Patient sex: F
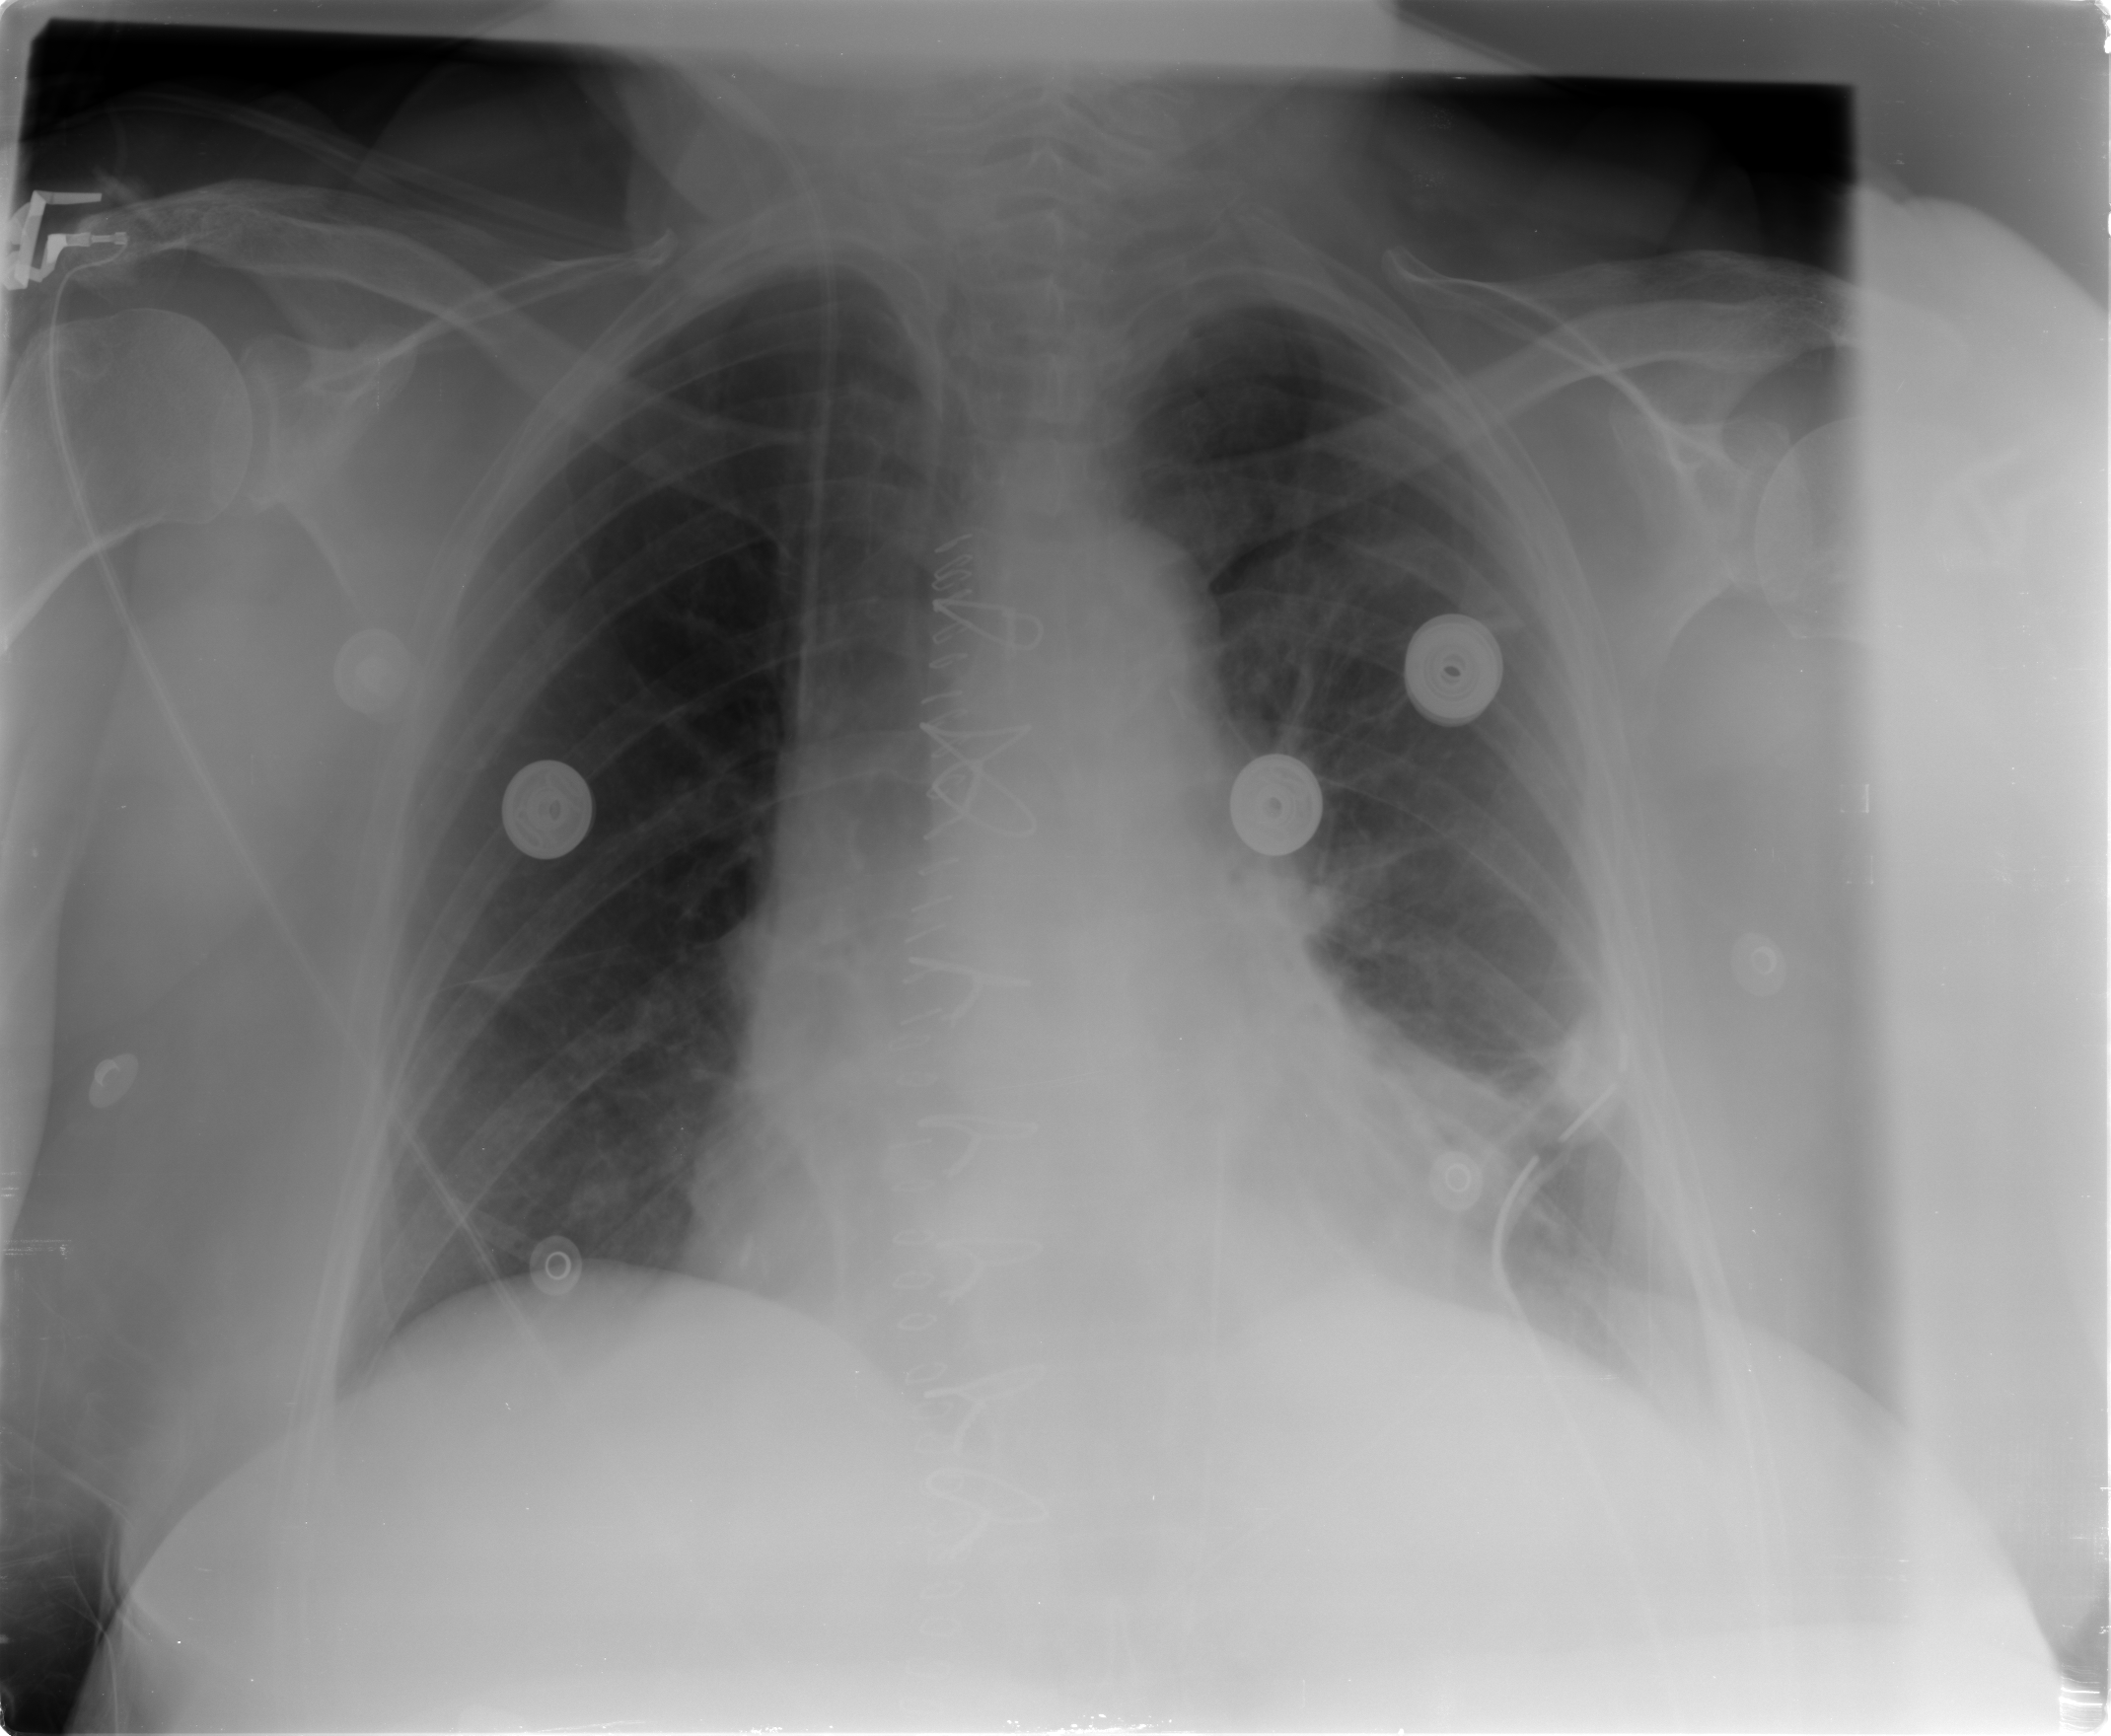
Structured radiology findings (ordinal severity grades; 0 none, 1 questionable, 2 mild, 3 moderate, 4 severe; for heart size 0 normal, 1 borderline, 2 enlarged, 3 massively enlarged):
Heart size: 0
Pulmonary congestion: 2
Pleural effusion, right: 0
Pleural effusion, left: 1
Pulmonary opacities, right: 0
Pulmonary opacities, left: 0
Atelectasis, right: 0
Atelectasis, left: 2